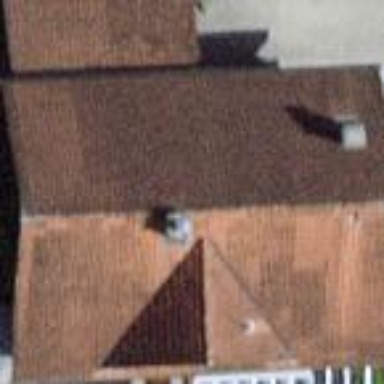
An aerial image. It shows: Detached building.